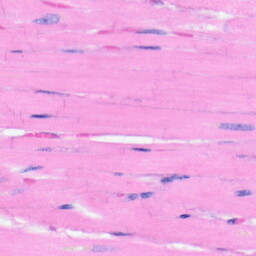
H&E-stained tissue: Heart